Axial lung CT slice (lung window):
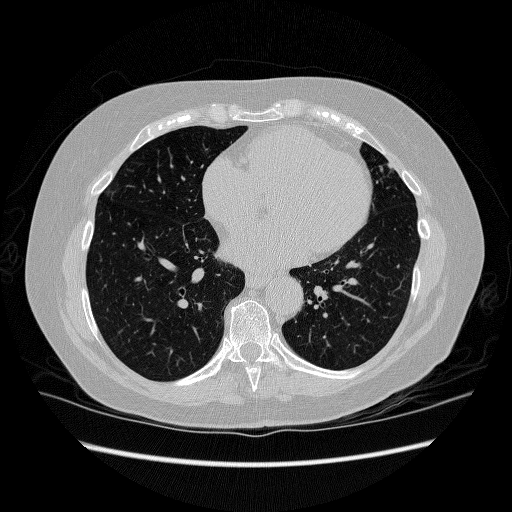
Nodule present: no